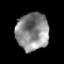
Tissue: prostate
Cell type: T cells
Senescence score: 0.3509
Nuclear area (px): 1200
Mean DAPI intensity: 136.312